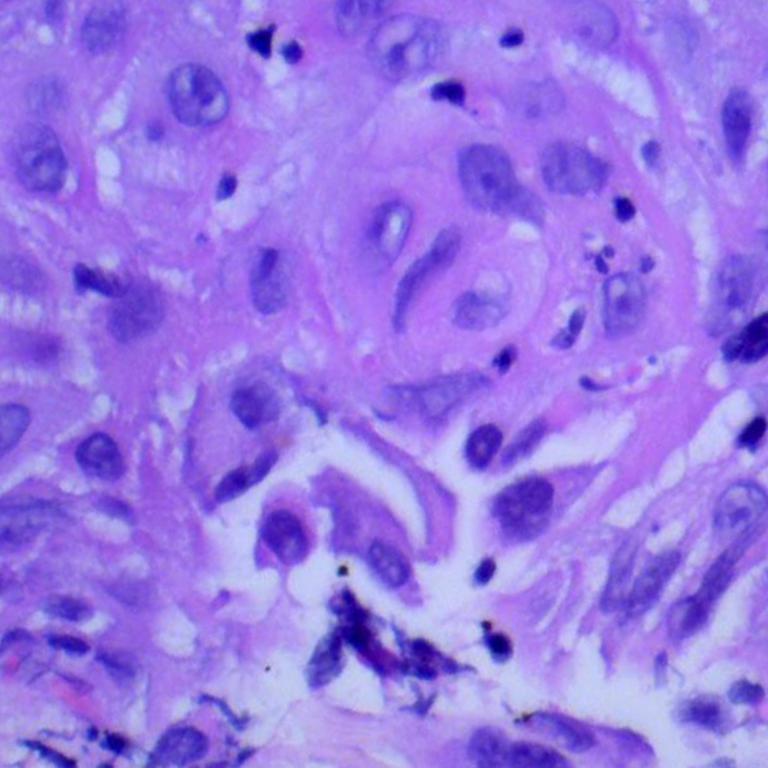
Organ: lung
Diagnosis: squamous carcinomas